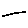
Label: line